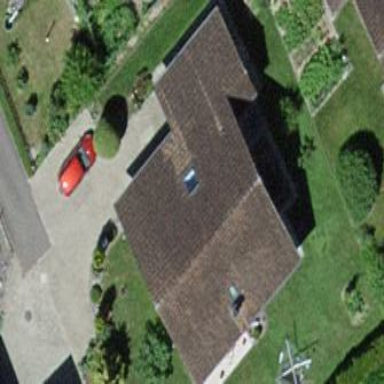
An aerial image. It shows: Building with tile roof.